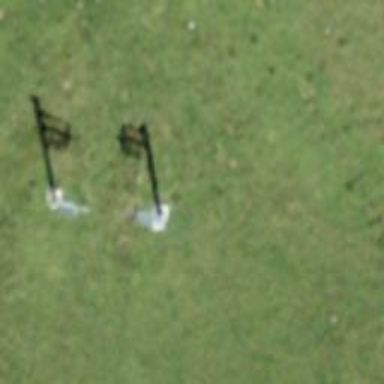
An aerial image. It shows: Pylon used for aerialway.